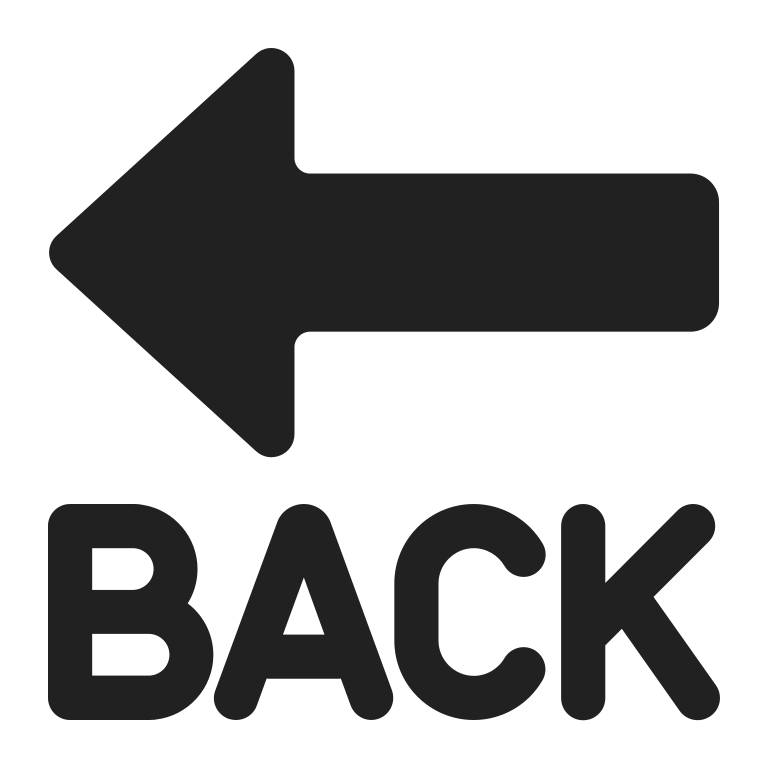
back arrow high contrast